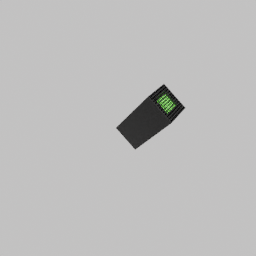
Label: electronics